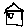
Label: house